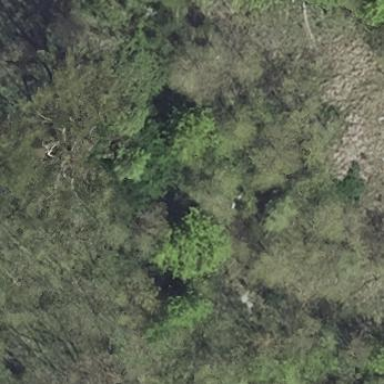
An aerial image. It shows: Patch of scrub vegetation.